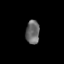
Tissue: skin
Cell type: Myeloid cells
Senescence score: 0.2582
Nuclear area (px): 322
Mean DAPI intensity: 104.938